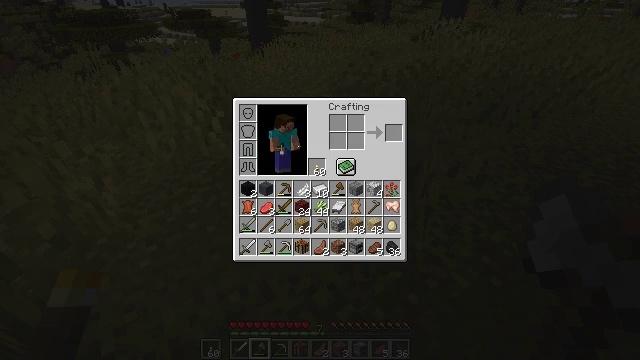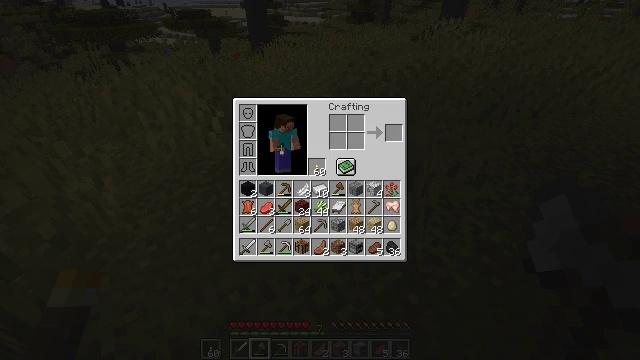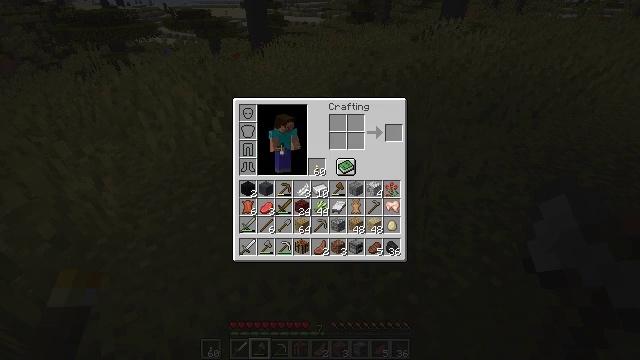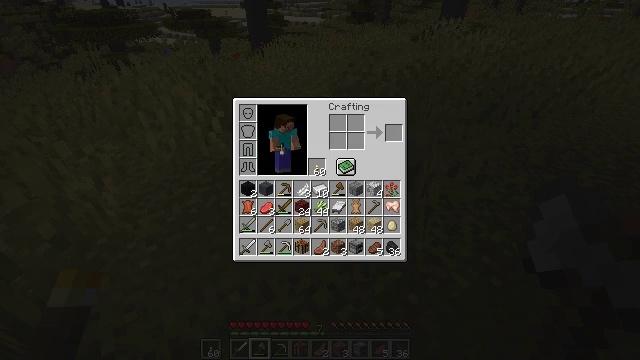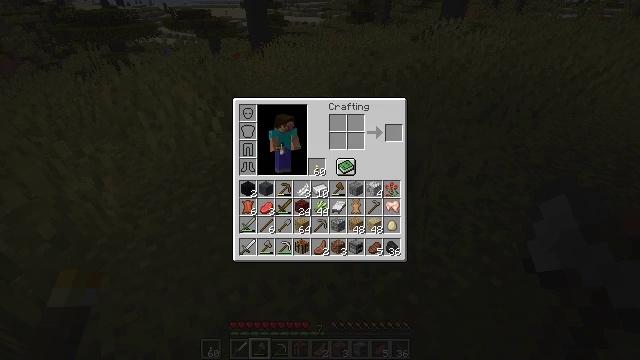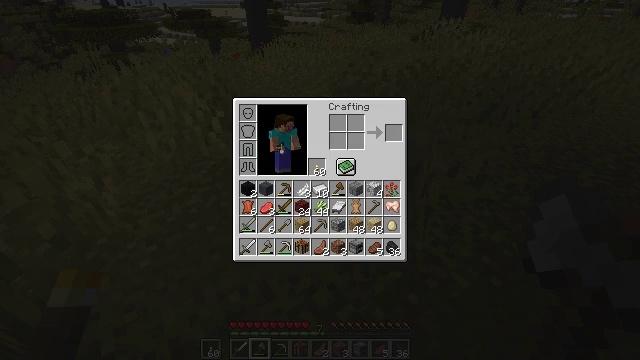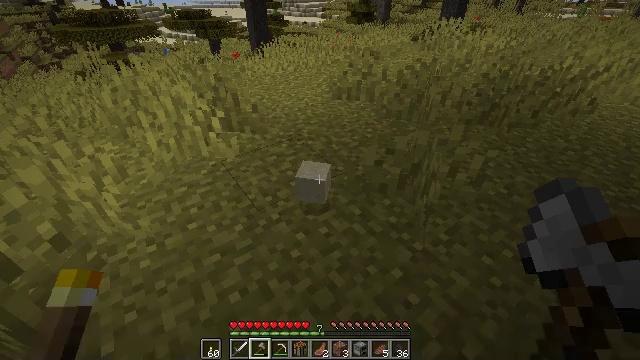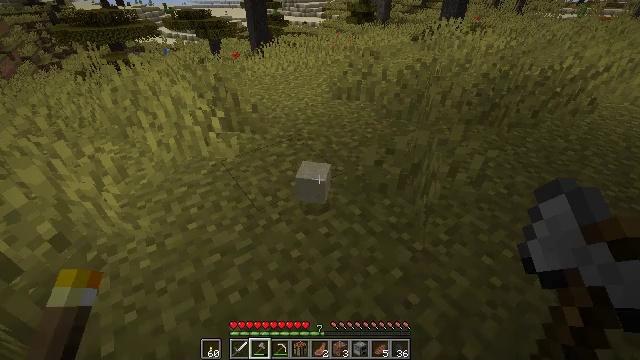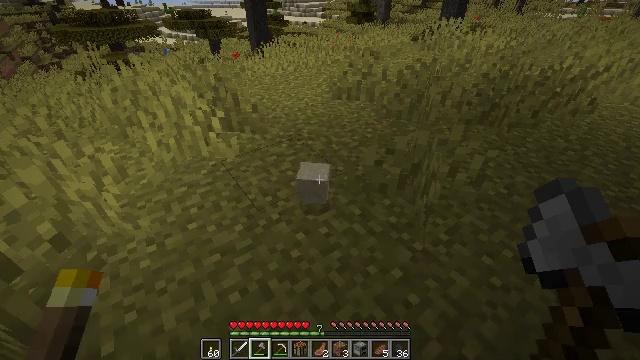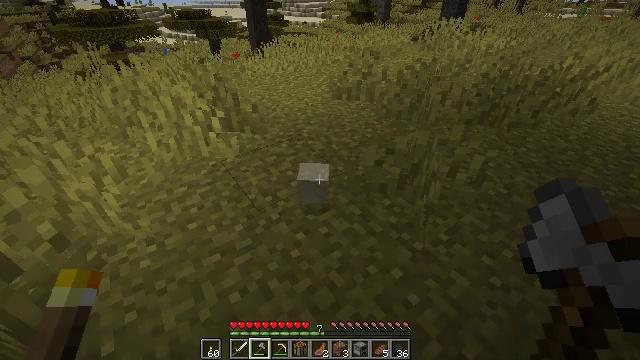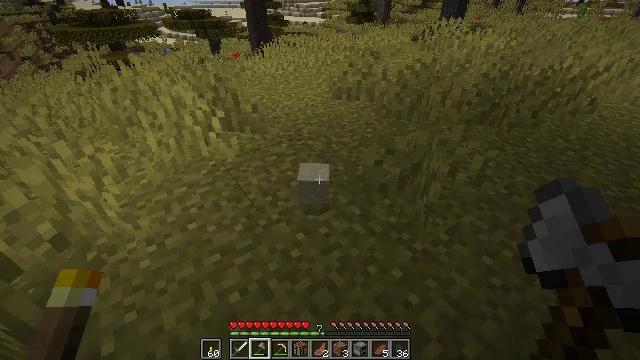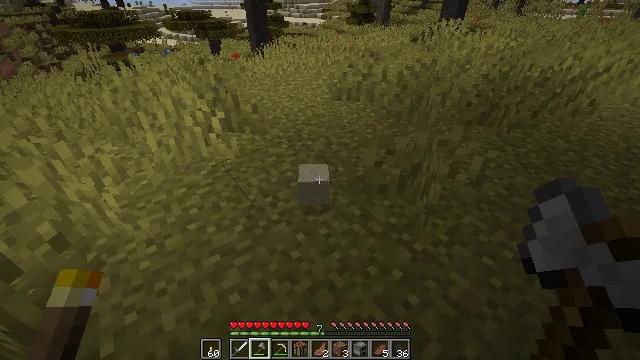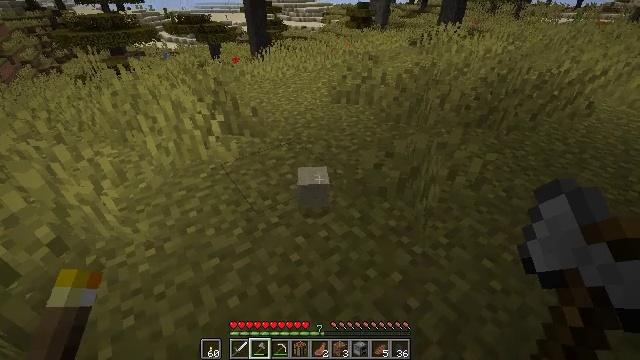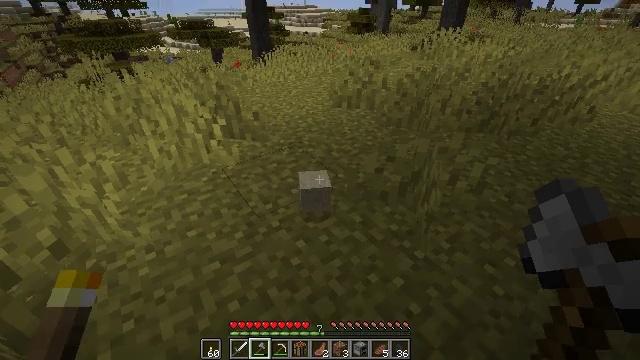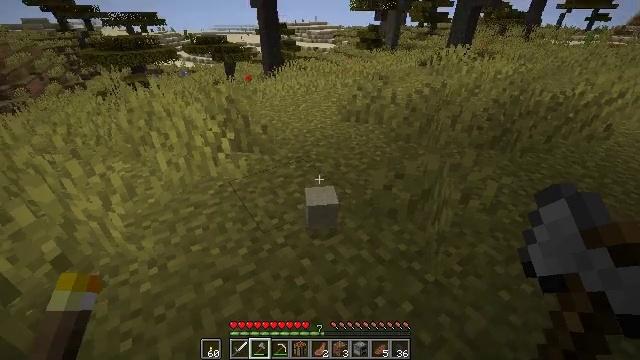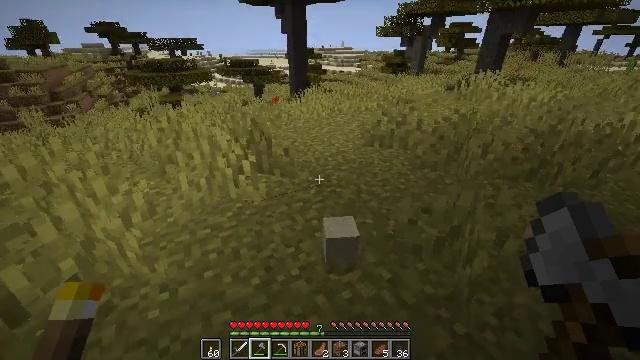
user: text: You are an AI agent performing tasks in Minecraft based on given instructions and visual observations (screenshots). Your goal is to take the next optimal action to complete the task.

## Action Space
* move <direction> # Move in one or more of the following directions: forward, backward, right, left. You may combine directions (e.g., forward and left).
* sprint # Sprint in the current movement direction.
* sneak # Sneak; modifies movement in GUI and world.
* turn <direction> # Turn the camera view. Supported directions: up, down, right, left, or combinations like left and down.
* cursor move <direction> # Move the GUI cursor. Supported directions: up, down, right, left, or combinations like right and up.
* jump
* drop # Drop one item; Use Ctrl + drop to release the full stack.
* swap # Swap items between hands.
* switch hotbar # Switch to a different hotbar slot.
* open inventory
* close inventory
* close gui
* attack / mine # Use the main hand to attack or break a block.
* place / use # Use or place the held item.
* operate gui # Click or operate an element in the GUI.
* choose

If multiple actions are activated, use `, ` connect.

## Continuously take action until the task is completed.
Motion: motion action
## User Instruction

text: Kill mobs.
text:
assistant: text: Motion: move forward
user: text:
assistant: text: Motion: no_op
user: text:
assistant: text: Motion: no_op
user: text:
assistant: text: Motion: no_op
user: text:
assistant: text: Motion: no_op
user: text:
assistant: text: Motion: no_op
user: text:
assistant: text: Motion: close gui
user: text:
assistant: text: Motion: open inventory
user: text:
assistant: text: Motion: no_op
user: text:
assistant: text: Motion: no_op
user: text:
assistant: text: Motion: no_op
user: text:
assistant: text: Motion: no_op
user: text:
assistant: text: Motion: no_op
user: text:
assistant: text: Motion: move forward, turn left and up
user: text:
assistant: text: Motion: move forward, turn left and up
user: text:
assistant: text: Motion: move forward, turn left and up
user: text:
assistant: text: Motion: move forward, turn left and up
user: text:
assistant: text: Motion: move forward, turn up
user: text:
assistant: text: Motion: move forward, turn up
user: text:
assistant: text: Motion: move forward, turn right
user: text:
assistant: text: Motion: move forward, turn right
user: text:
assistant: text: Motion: move forward, turn right
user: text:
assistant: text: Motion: move forward, turn right
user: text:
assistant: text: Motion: move forward, turn right
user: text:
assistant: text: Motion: move forward
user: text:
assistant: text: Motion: move forward, turn right
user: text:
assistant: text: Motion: move forward, turn right
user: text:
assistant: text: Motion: move forward, turn right
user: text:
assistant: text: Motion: move forward, turn right
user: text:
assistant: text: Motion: move forward, turn right